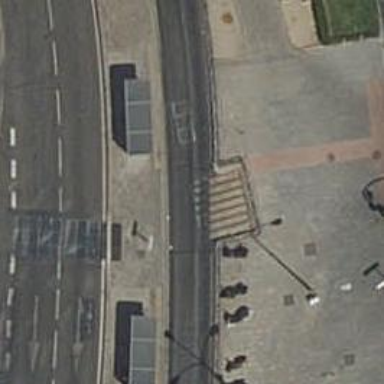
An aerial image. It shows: Footway surfaced with paving stones.